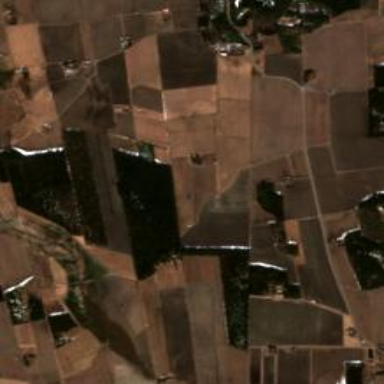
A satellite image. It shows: Picturesque farmland scene.